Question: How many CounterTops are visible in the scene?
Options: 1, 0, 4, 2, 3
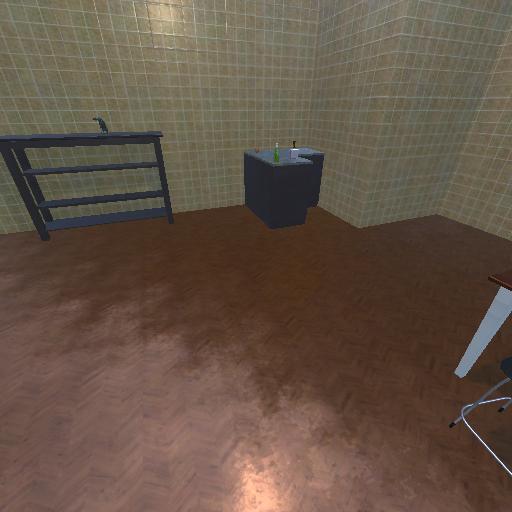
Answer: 1